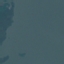
Land use / land cover: SeaLake